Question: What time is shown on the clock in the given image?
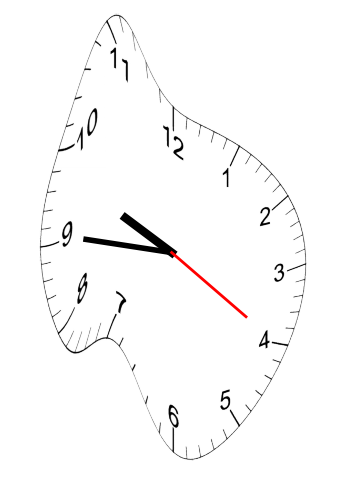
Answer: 09:45:20